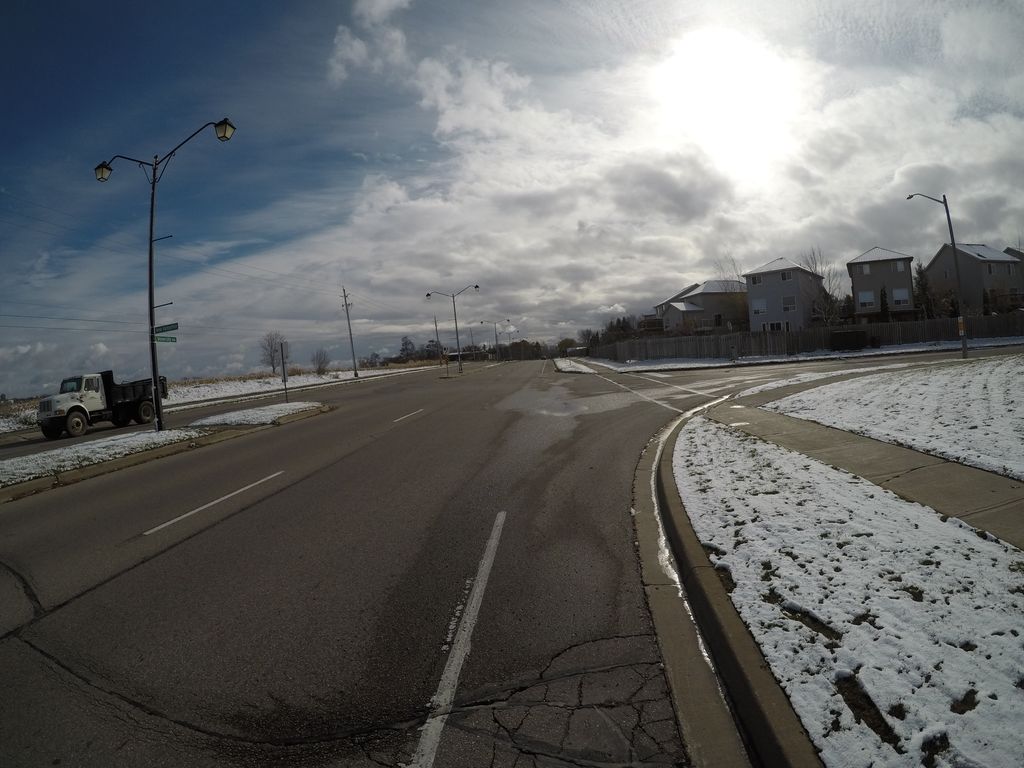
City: kitchener-waterloo